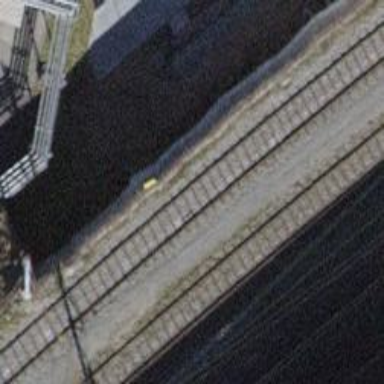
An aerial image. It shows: Rail spur with electrified contact line.